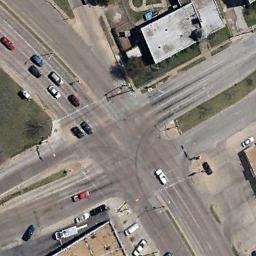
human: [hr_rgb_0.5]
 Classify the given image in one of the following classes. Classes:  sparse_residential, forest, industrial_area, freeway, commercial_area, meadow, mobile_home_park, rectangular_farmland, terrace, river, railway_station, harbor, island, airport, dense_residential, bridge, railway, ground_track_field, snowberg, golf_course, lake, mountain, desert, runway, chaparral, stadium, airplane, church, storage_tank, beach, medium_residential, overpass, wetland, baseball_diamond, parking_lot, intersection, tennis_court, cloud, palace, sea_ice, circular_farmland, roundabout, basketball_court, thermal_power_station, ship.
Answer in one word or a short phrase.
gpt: intersection